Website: walmart
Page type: added-to-cart
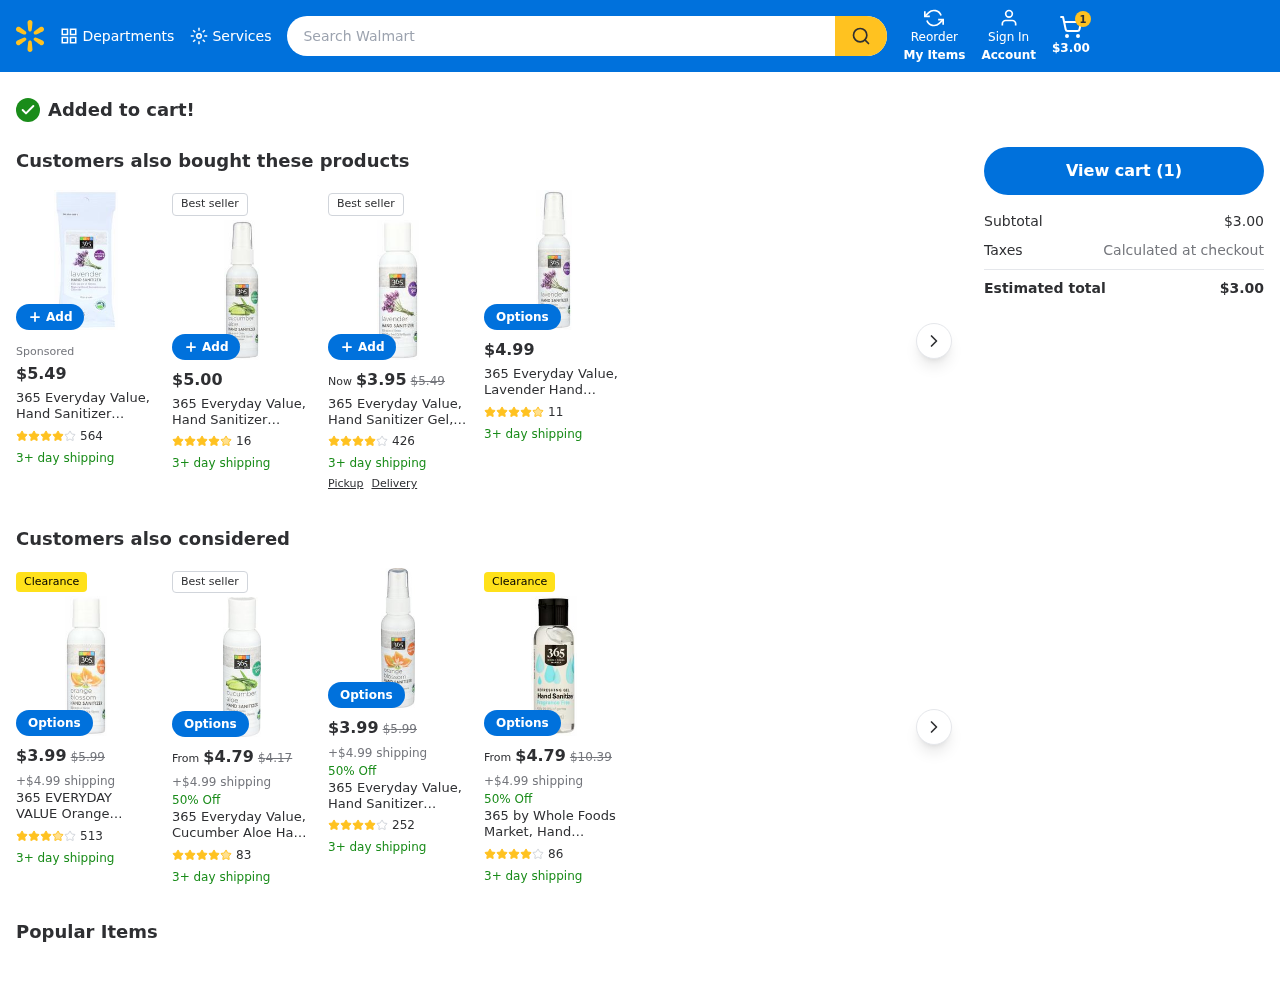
Product elements: key: PRODUCT2_NAME
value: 365 Everyday Value, Hand Sanitizer Wipes, Lavender, 10 ct
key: PRODUCT2_NUM_RATINGS
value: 564
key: PRODUCT2_PRICE
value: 5.49
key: PRODUCT2_RATING
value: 4.4
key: PRODUCT3_NAME
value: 365 Everyday Value, Hand Sanitizer Spray, Cucumber Aloe, 2 fl oz
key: PRODUCT3_NUM_RATINGS
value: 16
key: PRODUCT3_PRICE
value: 5
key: PRODUCT3_RATING
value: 4.6
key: PRODUCT4_NAME
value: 365 Everyday Value, Hand Sanitizer Gel, Lavender, 2 fl oz
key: PRODUCT4_NUM_RATINGS
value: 426
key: PRODUCT4_PRICE
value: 3.95
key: PRODUCT4_RATING
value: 4.1
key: PRODUCT5_NAME
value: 365 Everyday Value, Lavender Hand Sanitizer Spray, 2 oz
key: PRODUCT5_NUM_RATINGS
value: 11
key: PRODUCT5_PRICE
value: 4.99
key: PRODUCT5_RATING
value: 4.9
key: PRODUCT6_NAME
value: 365 EVERYDAY VALUE Orange Blossom Hand Sanitizer Gel, 2 FZ
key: PRODUCT6_NUM_RATINGS
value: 513
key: PRODUCT6_PRICE
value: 3.99
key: PRODUCT6_RATING
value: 3.8
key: PRODUCT7_NAME
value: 365 Everyday Value, Cucumber Aloe Hand Sanitizer Gel, 2 oz
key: PRODUCT7_NUM_RATINGS
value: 83
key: PRODUCT7_PRICE
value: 4.79
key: PRODUCT7_RATING
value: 4.5
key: PRODUCT8_NAME
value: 365 Everyday Value, Hand Sanitizer Spray, Orange Blossom, 2 fl oz
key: PRODUCT8_NUM_RATINGS
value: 252
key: PRODUCT8_PRICE
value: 3.99
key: PRODUCT8_RATING
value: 4
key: PRODUCT9_NAME
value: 365 by Whole Foods Market, Hand Sanitizer Gel, Fragrance Free, 2 Fl Oz
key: PRODUCT9_NUM_RATINGS
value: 86
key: PRODUCT9_PRICE
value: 4.79
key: PRODUCT9_RATING
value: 4.4
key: PRODUCT4_ORIGINAL_PRICE
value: $5.49
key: PRODUCT6_ORIGINAL_PRICE
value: $5.99
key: PRODUCT7_ORIGINAL_PRICE
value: $4.17
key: PRODUCT8_ORIGINAL_PRICE
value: $5.99
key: PRODUCT9_ORIGINAL_PRICE
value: $10.39
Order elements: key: ORDER_NUM_ITEMS
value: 1
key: ORDER_SUBTOTAL
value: $3.00
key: ORDER_TOTAL
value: $3.00
Search elements: key: HEADER_SEARCH
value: Search Walmart